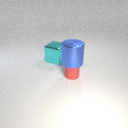
large blue metal cylinder above small red rubber cylinder